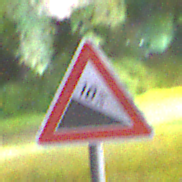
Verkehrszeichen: Gefaelle10
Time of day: Night
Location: Outdoor (Suburban)
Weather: PartlyCloudy
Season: NotSpecified
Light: Artificial